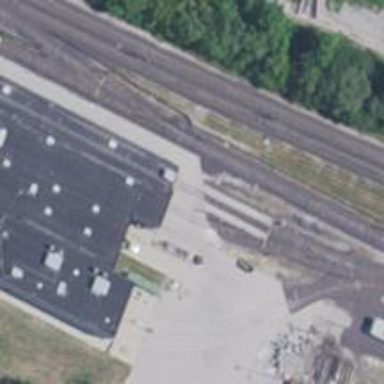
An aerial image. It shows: Light rail service yard with electrified contact lines.